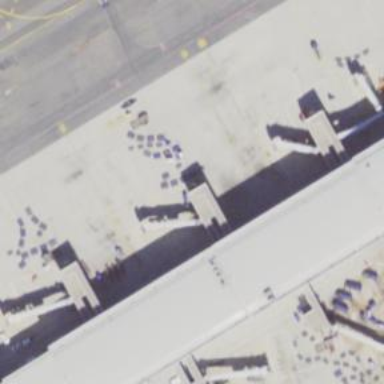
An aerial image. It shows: Airport gate.